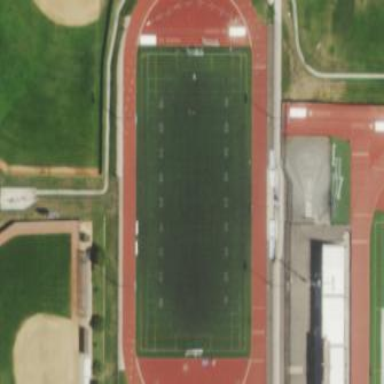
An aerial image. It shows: Pitch for American football.